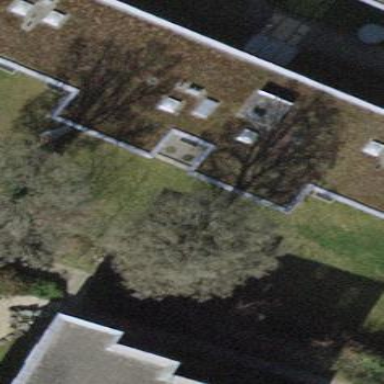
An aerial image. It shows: Building with apartments and flat roof.